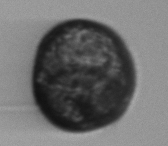
Label: Margalefidinium